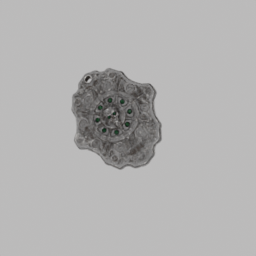
Label: decoration